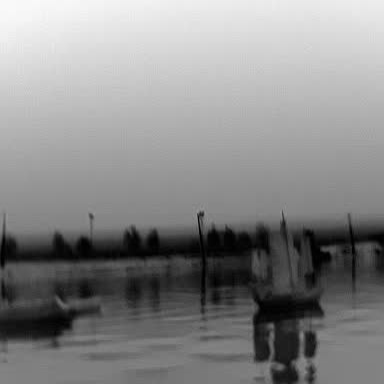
There is a sailboat in the infrared image.